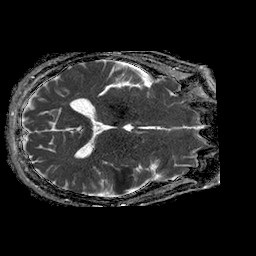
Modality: ADC
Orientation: axial
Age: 61
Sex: male
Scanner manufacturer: philips
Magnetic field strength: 1.5 T
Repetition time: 4.6 s
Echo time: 0.08517 s